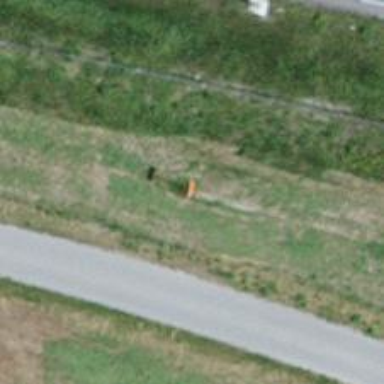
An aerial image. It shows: Aerial marker supported by pole.